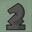
Piece: bN